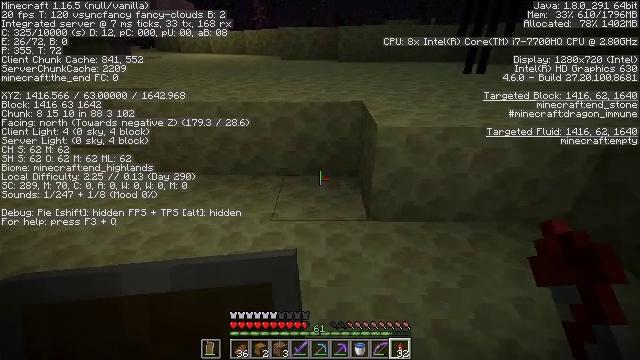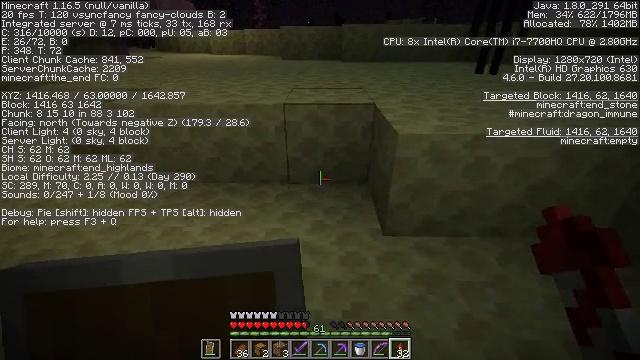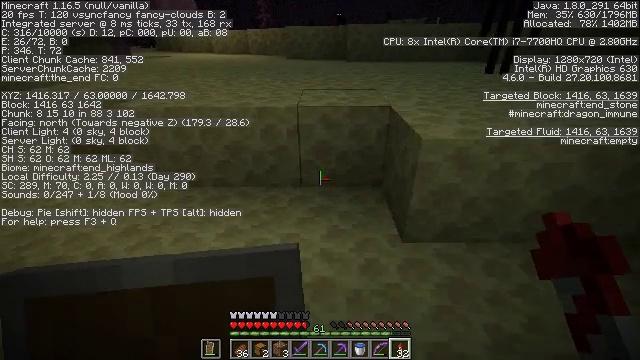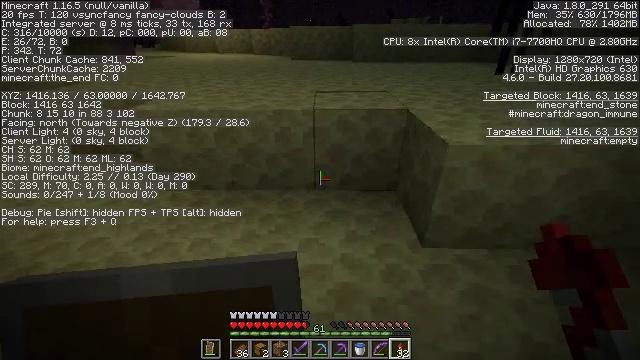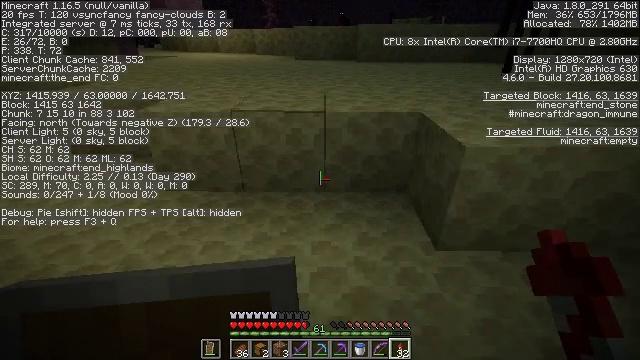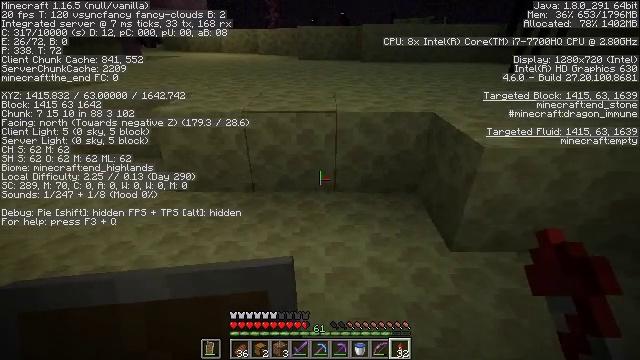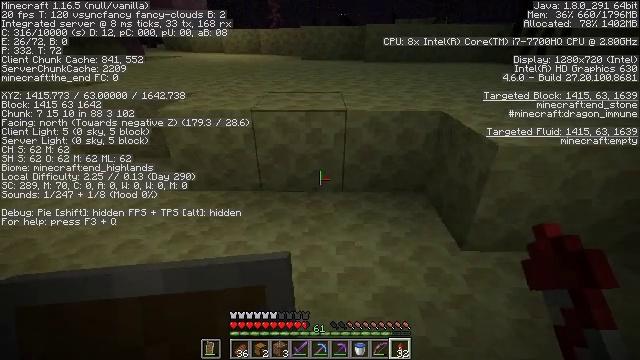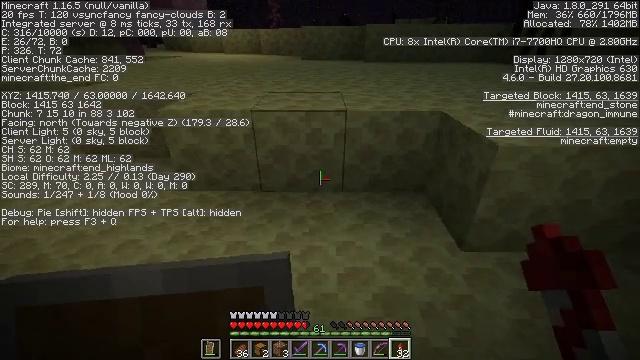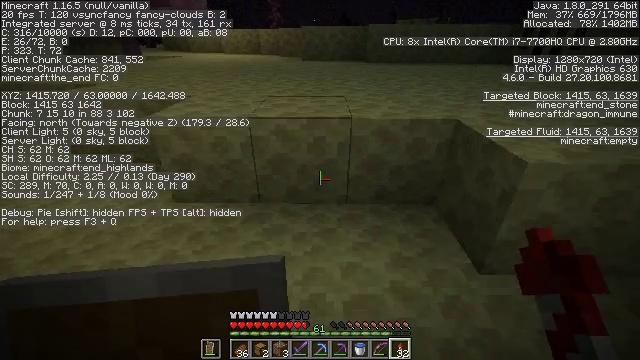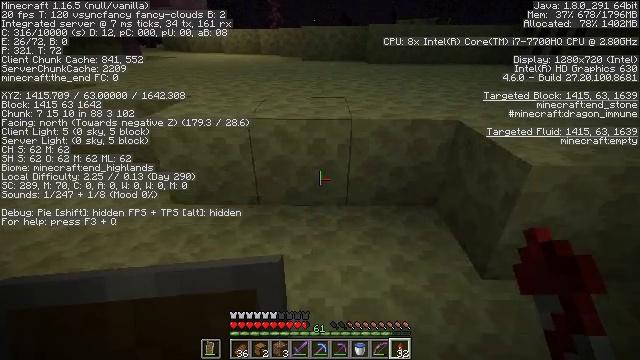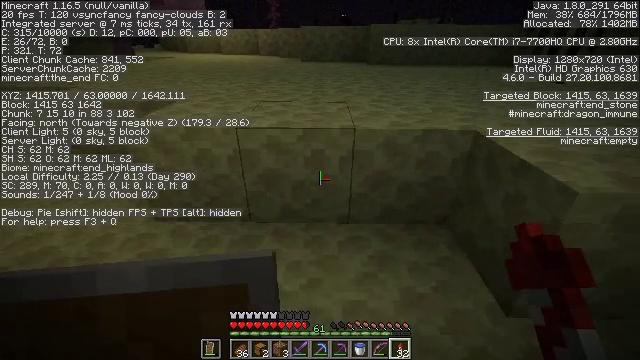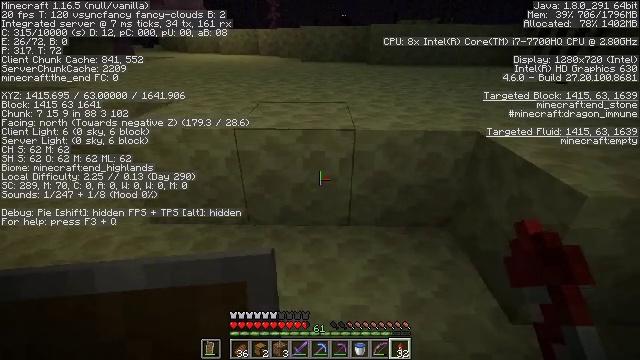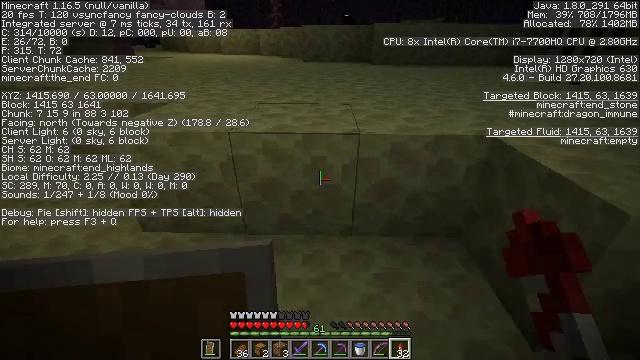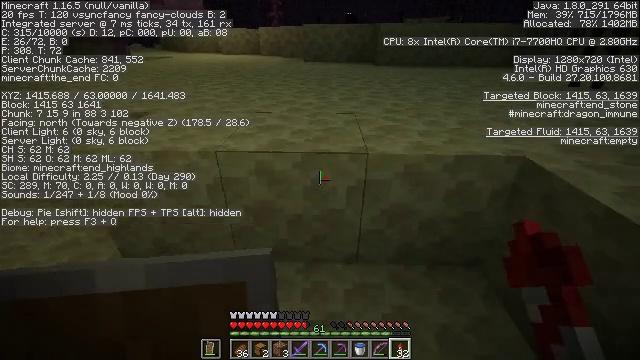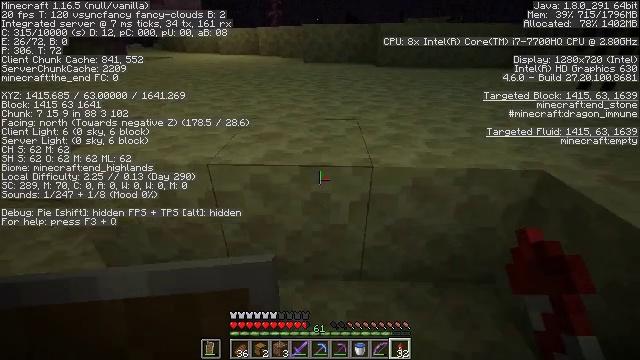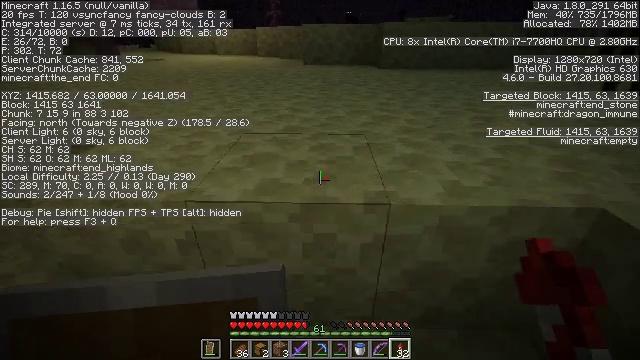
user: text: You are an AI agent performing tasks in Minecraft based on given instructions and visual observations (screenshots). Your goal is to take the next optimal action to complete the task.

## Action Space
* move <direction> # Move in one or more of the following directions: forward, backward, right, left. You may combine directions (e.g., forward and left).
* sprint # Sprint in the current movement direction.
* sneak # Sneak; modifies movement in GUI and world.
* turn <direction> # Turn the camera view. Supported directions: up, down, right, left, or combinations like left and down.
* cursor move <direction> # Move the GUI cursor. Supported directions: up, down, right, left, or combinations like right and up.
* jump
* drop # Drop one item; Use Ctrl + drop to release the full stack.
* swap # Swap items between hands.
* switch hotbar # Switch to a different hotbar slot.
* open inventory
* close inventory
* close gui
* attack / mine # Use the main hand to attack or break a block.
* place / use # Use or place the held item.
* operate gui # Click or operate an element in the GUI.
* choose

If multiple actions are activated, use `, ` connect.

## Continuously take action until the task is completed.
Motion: motion action
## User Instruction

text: Destroy the end rod to pick it up.
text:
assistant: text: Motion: move left
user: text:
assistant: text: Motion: move left
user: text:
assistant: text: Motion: move left
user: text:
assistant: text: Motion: move left
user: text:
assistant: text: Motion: no_op
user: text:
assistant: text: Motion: no_op
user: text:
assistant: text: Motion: move forward
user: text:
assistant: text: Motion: move forward
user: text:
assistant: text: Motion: move forward
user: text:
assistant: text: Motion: move forward
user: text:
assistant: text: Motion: move forward
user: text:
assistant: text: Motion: move forward
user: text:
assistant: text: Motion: move forward
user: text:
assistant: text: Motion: move forward
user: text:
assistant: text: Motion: move forward
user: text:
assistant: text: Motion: move forward, jump
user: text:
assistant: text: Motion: move forward, jump
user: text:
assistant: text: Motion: move forward, jump
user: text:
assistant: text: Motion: move forward, jump
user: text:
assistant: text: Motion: move forward, jump
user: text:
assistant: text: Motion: move forward
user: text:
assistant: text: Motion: move forward
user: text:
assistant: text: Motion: move forward
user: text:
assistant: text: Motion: move forward
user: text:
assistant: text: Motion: move forward
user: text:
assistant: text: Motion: move forward
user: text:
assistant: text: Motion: move forward
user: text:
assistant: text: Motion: move forward
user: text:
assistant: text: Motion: move forward
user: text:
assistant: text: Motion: move forward